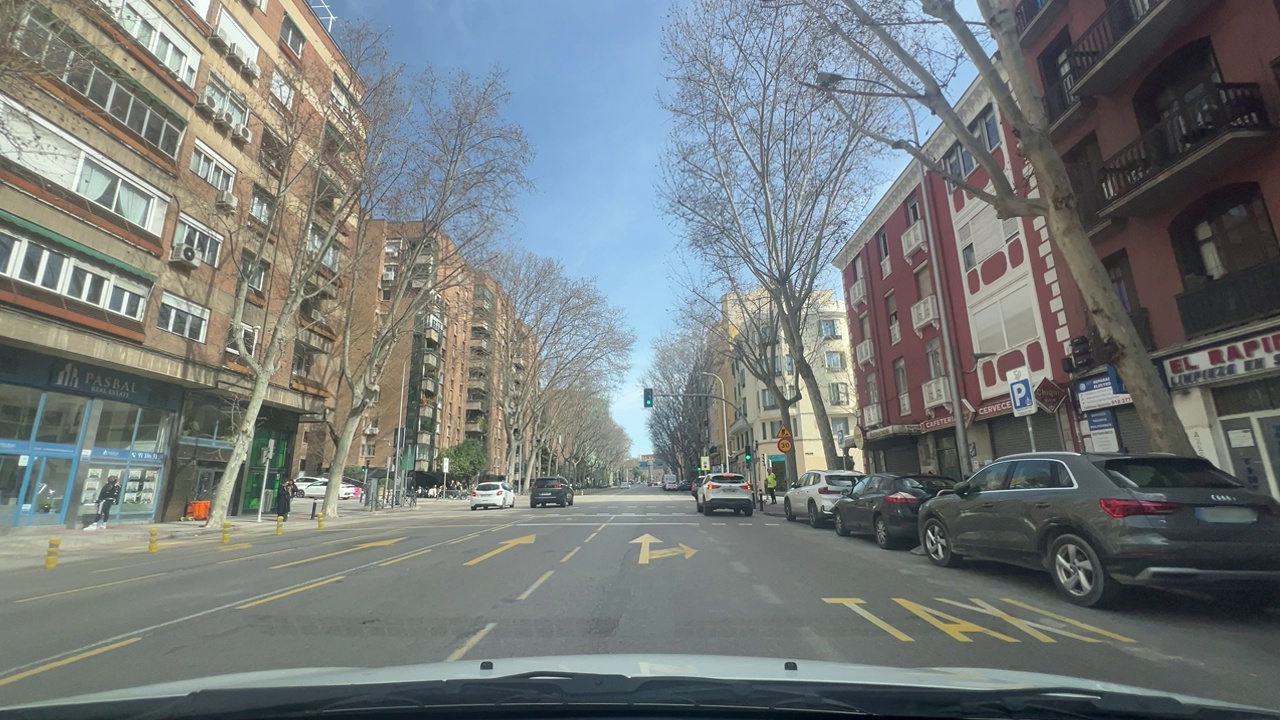
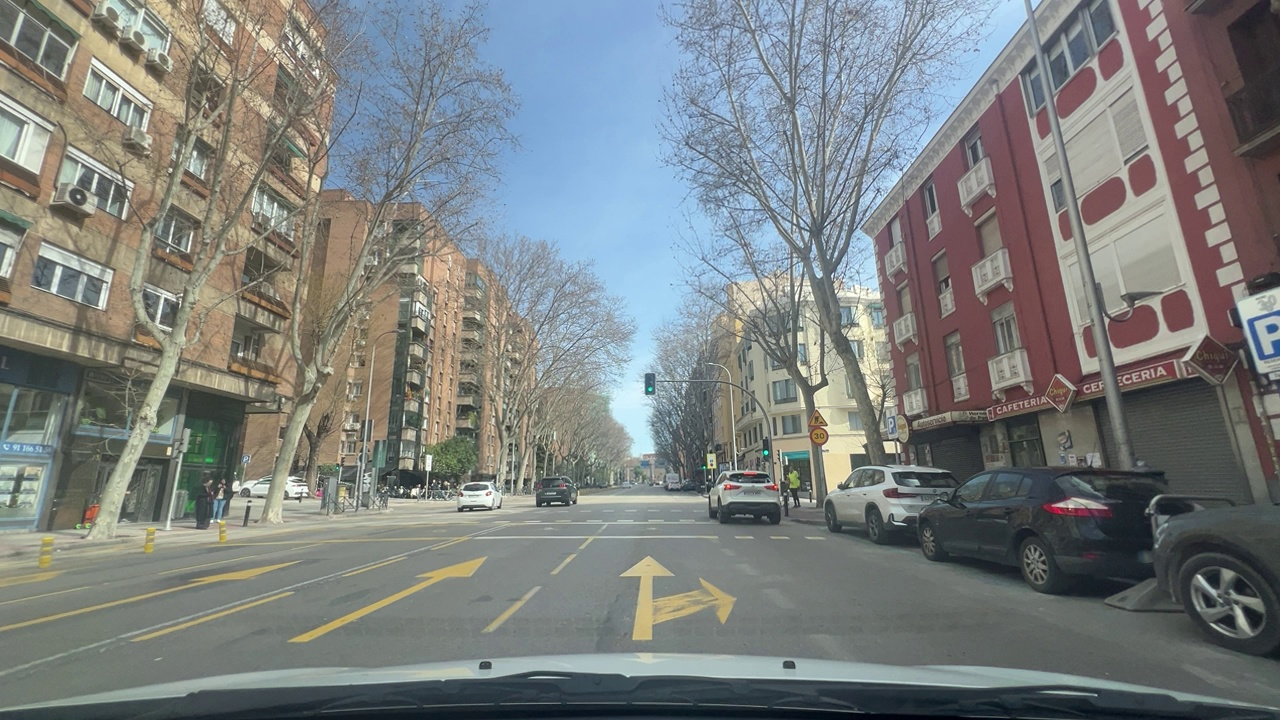
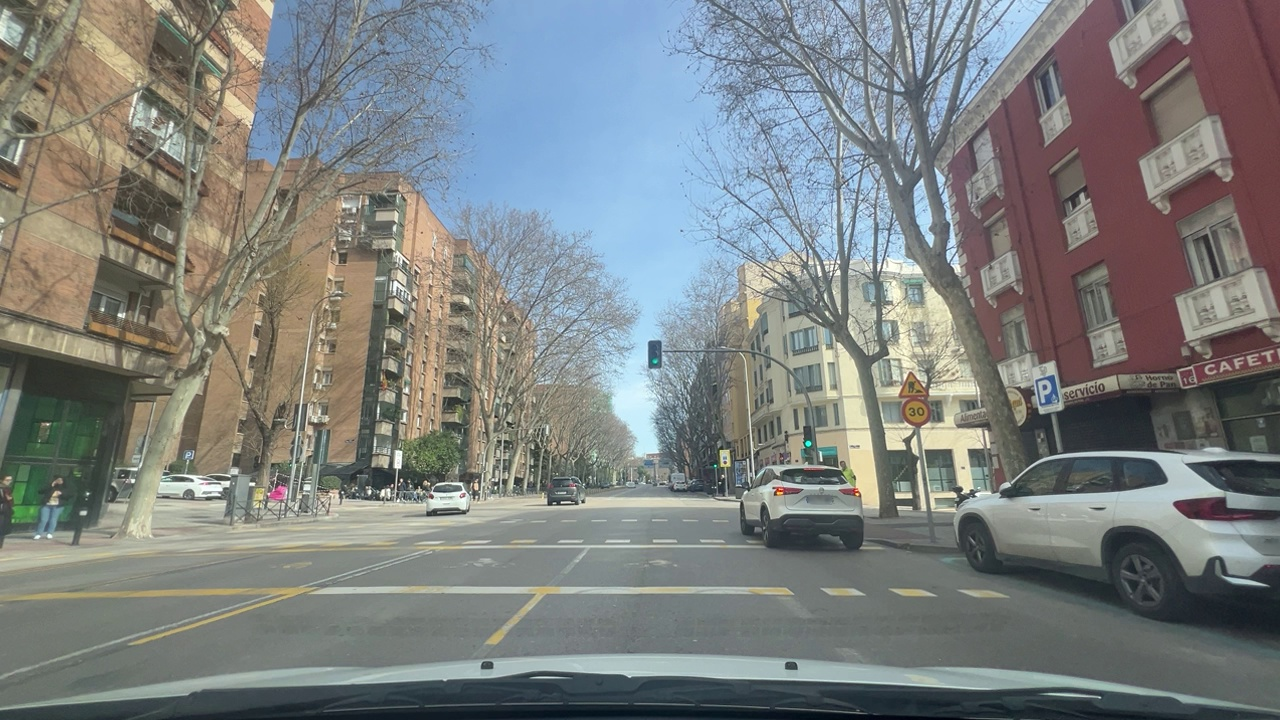
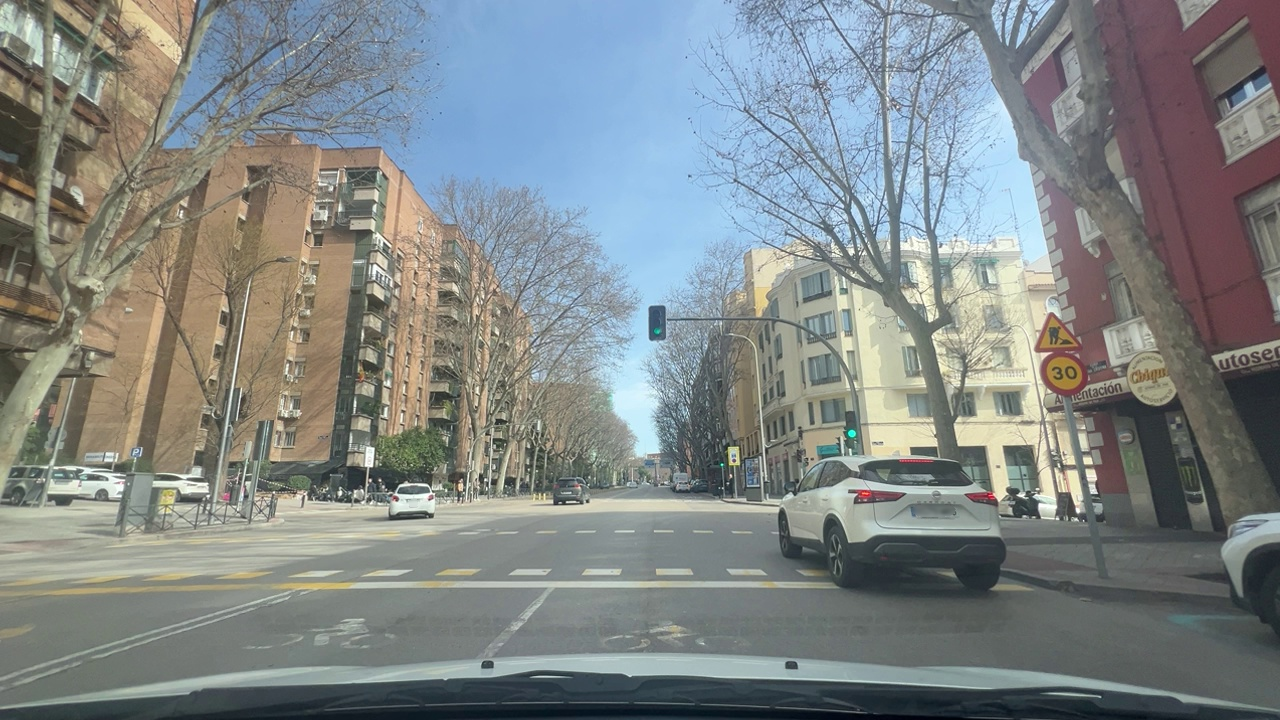
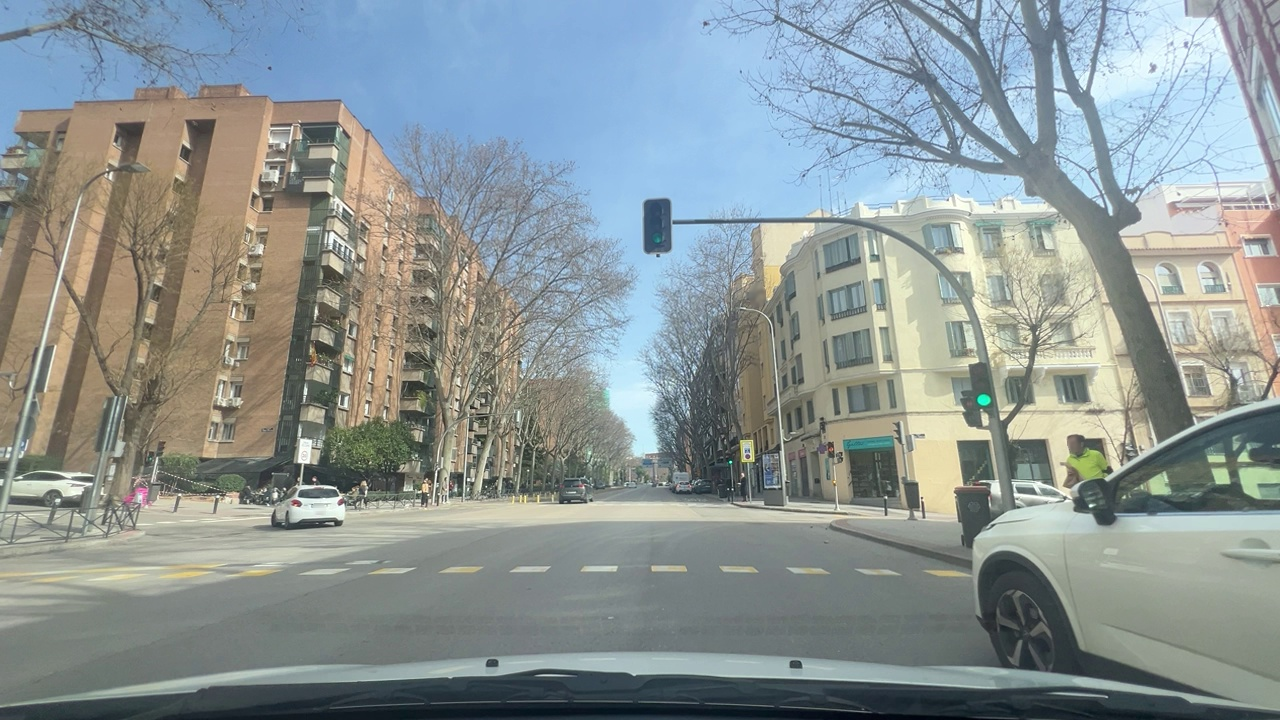
Situation: Lateral parked car
Question: Are vehicles present on the right side of the ego lane?
Answer: Yes
Reasoning: Vehicles are parked parallel to the right side of the road

Situation: Lateral parked car
Question: Are vehicles parked parallel or perpendicular to the roadway near the ego lane?
Answer: Yes
Reasoning: Cars are parked parallel to the ego lane